Interaction volume radius: 5 \u00c5
Interaction volume height: 35 \u00c5
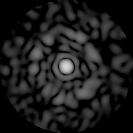
Disorder parameter: 0.835